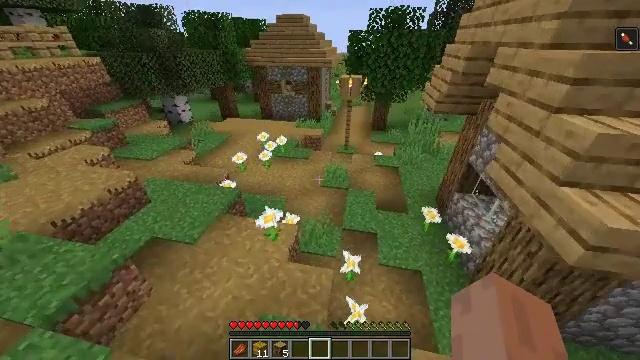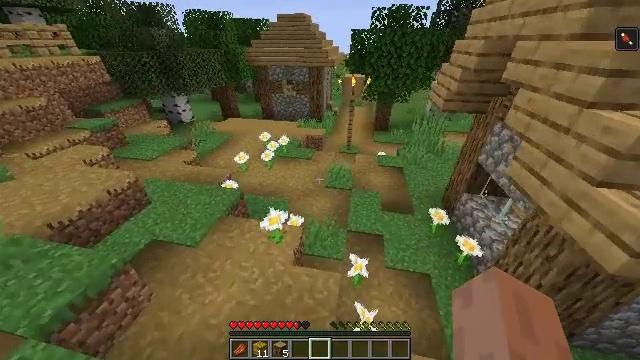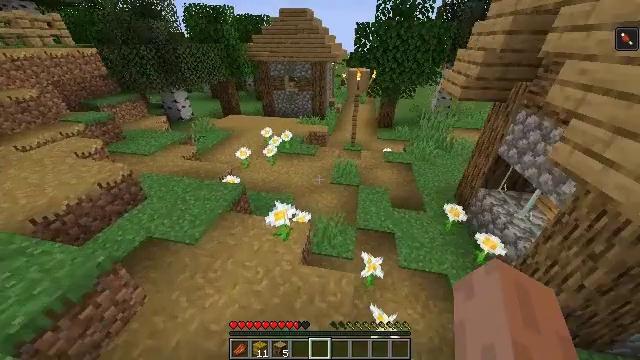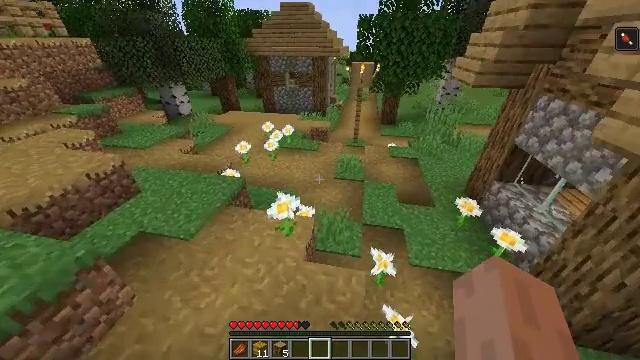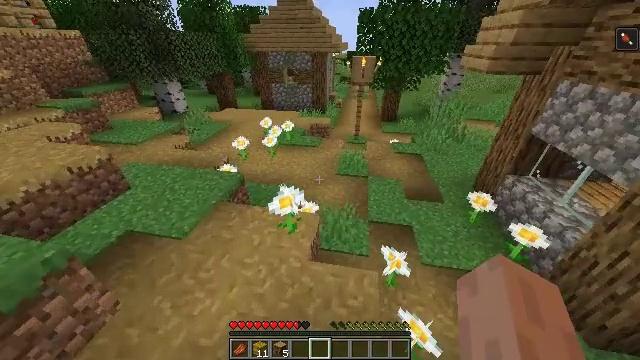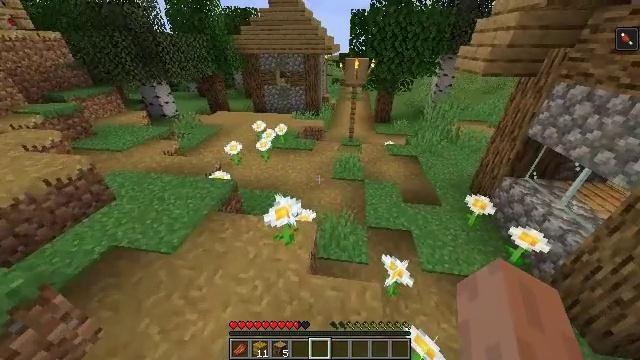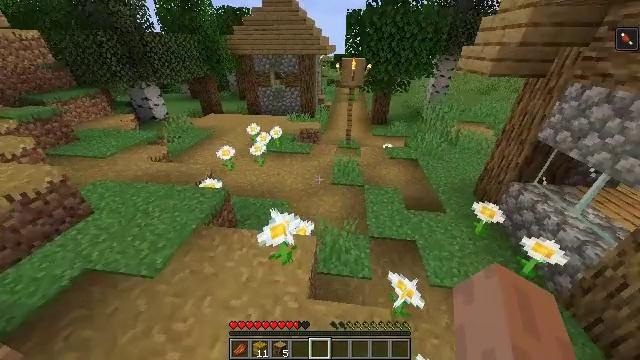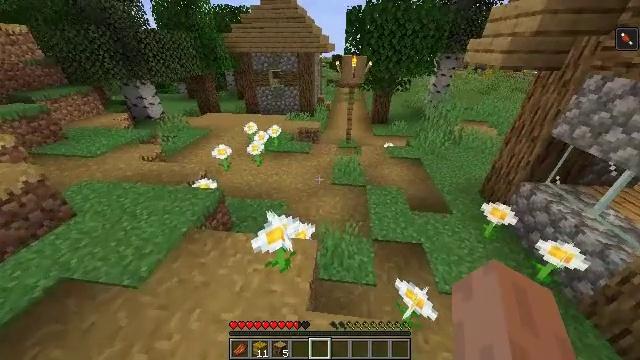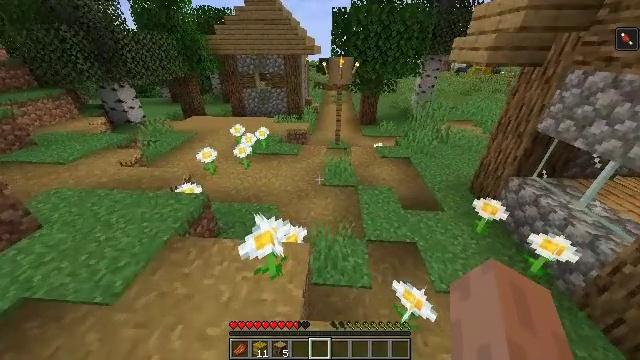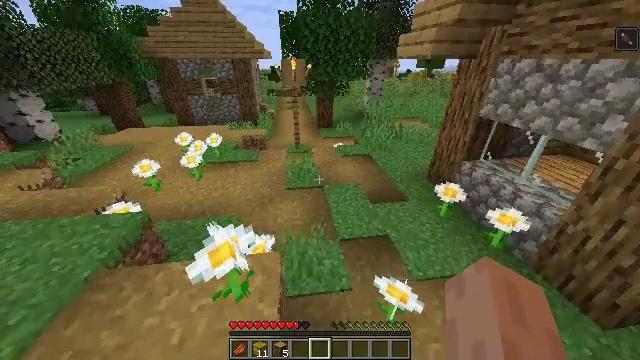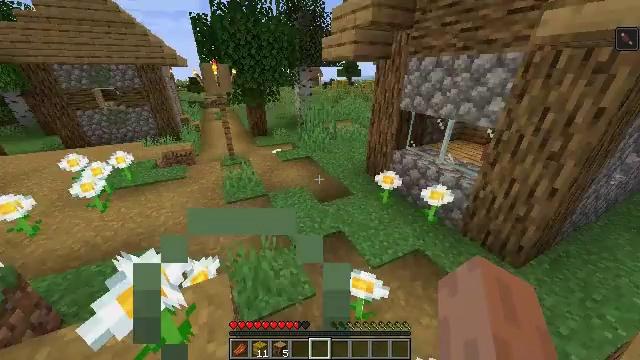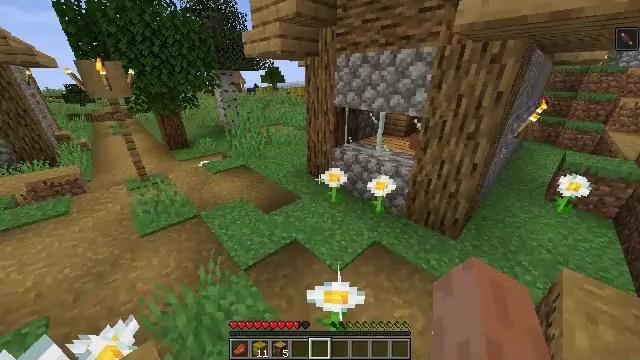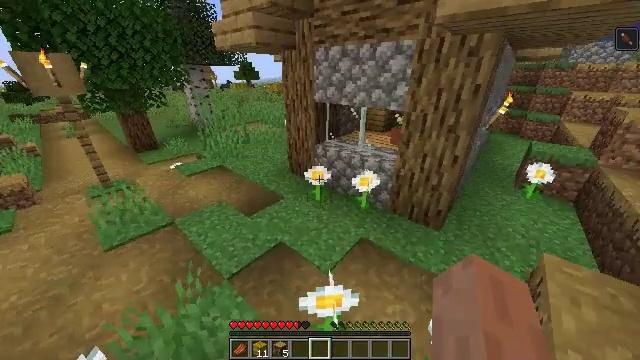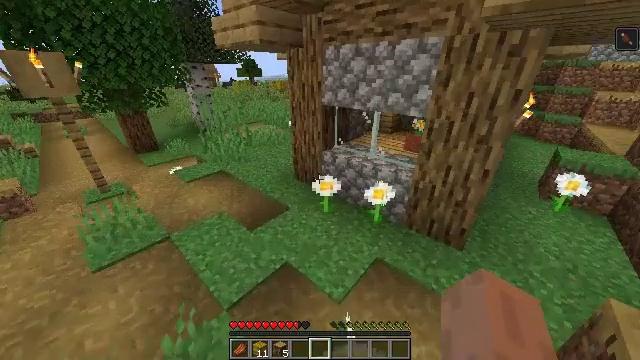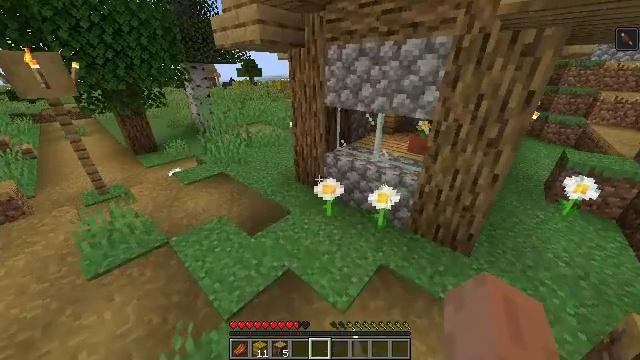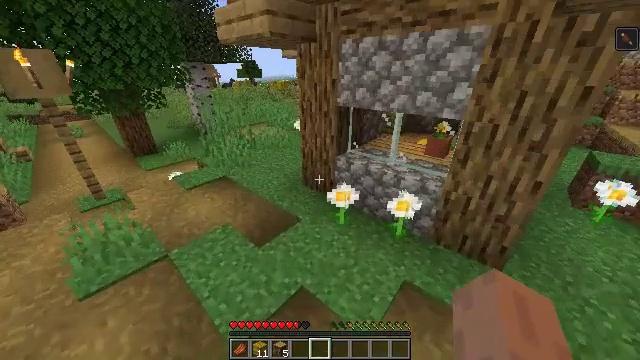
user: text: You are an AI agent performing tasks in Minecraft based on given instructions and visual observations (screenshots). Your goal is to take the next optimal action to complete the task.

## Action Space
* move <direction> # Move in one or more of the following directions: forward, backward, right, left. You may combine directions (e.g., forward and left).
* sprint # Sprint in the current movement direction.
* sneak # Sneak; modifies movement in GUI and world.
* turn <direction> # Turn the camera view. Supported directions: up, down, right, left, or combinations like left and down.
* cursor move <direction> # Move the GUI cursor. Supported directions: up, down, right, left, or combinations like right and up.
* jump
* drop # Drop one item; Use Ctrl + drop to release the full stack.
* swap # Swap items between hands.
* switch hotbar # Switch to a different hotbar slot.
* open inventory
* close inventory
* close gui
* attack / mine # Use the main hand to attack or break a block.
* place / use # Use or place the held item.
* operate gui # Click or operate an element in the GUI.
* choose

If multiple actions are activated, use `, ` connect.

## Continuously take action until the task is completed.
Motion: motion action
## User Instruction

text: Left click on the fletching table to mine it.
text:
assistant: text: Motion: move forward and move left, sprint
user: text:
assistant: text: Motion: move forward, sprint
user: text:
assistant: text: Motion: move forward, sprint
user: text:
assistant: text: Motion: move forward, sprint
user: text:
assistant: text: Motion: move forward, sprint, turn right
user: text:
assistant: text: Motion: move forward, sprint, turn right
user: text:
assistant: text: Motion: move forward, sprint
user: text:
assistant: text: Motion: move forward, sprint, turn right
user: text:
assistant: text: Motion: move forward, sprint, turn right and up
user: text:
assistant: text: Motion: move forward, sprint, turn right and up
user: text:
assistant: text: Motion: move forward, sprint, turn right and up
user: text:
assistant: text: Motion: move forward, sprint, turn right
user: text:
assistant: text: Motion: move forward, sprint
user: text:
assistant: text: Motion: move forward and move left, sprint
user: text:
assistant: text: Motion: move forward and move left, sprint
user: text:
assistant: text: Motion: move forward and move left, sprint
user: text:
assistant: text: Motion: move forward and move left, sprint, turn left
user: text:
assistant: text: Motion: move forward and move left, sprint, turn right
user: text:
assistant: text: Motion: move forward and move left, sprint, turn right
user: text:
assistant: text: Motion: move forward and move left, sprint, turn right
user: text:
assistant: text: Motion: move forward and move left, sprint, turn right
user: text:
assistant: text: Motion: move forward and move left, sprint, turn right
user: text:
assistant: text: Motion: move forward and move left, sprint, turn right
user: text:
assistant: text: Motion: move forward and move left, sprint, turn right
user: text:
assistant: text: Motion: move forward and move left, sprint, turn right
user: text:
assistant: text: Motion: move forward and move left, sprint, turn right
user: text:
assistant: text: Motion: move forward and move left, sprint, turn right and up
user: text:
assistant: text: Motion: move forward and move left, sprint, turn right and up
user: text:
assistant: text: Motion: move forward and move left, sprint, turn right
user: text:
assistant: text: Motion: move forward and move left, sprint